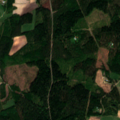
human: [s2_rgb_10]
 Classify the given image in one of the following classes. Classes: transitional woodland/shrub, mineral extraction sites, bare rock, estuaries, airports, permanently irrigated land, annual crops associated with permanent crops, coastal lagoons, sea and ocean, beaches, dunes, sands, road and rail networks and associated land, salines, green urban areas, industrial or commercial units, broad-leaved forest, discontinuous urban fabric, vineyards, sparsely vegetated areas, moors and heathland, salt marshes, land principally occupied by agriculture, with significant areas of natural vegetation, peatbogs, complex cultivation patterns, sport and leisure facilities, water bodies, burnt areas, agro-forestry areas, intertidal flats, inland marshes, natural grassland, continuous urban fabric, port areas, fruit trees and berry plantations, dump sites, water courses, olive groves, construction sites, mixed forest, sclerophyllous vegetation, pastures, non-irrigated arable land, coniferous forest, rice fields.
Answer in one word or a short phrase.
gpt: land principally occupied by agriculture, with significant areas of natural vegetation, broad-leaved forest, coniferous forest, mixed forest